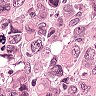
Metastatic tissue present: yes